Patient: sex M, age 47
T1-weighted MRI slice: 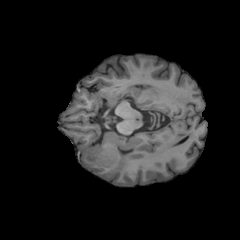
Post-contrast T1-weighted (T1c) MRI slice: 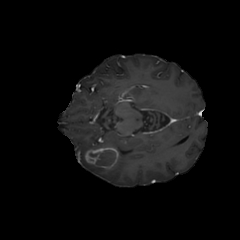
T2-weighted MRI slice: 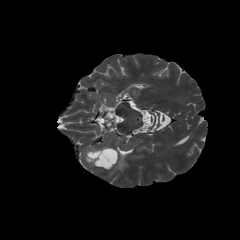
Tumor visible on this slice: yes
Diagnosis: Glioblastoma, IDH-wildtype
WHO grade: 4